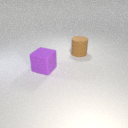
large brown rubber cylinder to the right of large purple rubber cube